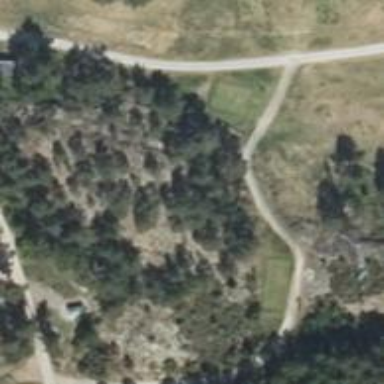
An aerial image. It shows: Path for both road and golf.